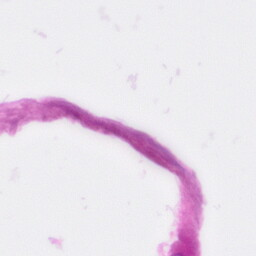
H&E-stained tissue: Pancreatic